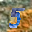
Label: 5